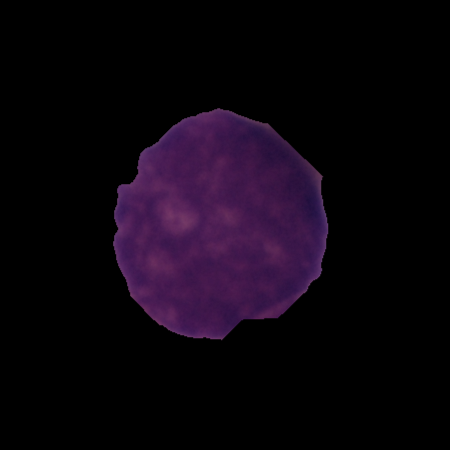
Label: cancer